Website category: jobs
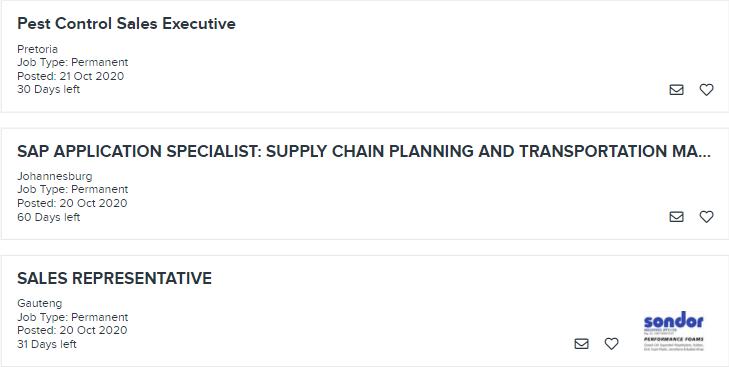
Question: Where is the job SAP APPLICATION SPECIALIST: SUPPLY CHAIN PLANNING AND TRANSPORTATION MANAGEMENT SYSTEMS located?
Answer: Johannesburg

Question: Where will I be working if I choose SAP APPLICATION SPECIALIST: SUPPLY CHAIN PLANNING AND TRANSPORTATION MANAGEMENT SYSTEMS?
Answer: Johannesburg

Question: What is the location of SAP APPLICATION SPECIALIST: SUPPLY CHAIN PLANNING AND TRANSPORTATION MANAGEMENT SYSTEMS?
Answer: Johannesburg

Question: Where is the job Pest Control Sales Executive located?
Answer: Pretoria

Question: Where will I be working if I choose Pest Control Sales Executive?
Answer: Pretoria

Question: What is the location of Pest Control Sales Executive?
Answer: Pretoria

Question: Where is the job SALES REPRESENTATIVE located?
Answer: Gauteng

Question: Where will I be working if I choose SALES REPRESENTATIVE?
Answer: Gauteng

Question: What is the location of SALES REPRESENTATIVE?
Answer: Gauteng

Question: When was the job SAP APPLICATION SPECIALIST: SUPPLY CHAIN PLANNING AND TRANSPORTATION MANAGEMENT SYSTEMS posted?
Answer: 20 Oct 2020

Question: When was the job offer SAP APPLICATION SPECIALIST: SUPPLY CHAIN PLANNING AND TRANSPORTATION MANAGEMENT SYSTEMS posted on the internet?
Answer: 20 Oct 2020

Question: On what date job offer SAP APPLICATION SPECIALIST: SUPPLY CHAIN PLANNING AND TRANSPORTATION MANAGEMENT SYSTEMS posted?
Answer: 20 Oct 2020

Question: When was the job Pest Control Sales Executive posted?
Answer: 21 Oct 2020

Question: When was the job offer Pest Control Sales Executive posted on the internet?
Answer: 21 Oct 2020

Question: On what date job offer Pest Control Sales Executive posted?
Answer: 21 Oct 2020

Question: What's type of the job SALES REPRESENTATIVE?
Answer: Job Type: Permanent

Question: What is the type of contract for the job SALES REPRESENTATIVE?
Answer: Job Type: Permanent

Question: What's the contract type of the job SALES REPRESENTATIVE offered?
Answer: Job Type: Permanent

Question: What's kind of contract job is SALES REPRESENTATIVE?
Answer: Job Type: Permanent

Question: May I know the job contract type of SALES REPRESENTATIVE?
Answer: Job Type: Permanent

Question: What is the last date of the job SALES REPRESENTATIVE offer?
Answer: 31 Days left

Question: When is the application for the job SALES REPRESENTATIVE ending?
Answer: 31 Days left

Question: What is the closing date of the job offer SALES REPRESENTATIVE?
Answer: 31 Days left

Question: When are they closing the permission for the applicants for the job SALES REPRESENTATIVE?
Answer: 31 Days left

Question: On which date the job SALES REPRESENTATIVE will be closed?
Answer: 31 Days left

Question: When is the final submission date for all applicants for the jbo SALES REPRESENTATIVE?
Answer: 31 Days left

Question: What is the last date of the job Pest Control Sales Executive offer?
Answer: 30 Days left

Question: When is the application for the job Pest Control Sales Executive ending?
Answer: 30 Days left

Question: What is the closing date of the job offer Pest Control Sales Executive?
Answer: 30 Days left

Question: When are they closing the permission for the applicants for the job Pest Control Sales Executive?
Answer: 30 Days left

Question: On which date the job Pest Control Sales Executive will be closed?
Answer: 30 Days left

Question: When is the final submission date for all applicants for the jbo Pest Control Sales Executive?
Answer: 30 Days left

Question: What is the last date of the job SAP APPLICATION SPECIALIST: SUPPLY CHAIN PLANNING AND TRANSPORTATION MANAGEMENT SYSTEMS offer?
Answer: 60 Days left

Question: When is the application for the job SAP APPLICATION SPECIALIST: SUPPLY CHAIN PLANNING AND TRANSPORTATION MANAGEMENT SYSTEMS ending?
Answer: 60 Days left

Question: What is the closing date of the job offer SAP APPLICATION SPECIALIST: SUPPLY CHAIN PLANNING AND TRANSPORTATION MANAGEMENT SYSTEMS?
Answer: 60 Days left

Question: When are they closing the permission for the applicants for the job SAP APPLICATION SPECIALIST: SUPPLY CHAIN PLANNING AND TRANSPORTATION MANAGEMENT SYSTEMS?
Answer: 60 Days left

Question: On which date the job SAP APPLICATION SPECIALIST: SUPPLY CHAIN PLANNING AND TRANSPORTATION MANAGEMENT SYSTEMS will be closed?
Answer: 60 Days left

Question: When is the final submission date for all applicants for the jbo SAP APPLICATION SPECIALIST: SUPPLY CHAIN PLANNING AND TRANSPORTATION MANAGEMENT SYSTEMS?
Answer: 60 Days left

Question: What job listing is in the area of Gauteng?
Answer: SALES REPRESENTATIVE

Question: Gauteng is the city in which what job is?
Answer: SALES REPRESENTATIVE

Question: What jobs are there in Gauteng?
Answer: SALES REPRESENTATIVE

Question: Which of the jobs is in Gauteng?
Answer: SALES REPRESENTATIVE

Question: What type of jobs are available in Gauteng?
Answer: SALES REPRESENTATIVE

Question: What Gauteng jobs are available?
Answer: SALES REPRESENTATIVE

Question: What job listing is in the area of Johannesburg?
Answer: SAP APPLICATION SPECIALIST: SUPPLY CHAIN PLANNING AND TRANSPORTATION MANAGEMENT SYSTEMS

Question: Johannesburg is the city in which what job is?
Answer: SAP APPLICATION SPECIALIST: SUPPLY CHAIN PLANNING AND TRANSPORTATION MANAGEMENT SYSTEMS

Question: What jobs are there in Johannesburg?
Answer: SAP APPLICATION SPECIALIST: SUPPLY CHAIN PLANNING AND TRANSPORTATION MANAGEMENT SYSTEMS

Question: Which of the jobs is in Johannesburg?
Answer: SAP APPLICATION SPECIALIST: SUPPLY CHAIN PLANNING AND TRANSPORTATION MANAGEMENT SYSTEMS

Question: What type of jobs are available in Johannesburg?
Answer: SAP APPLICATION SPECIALIST: SUPPLY CHAIN PLANNING AND TRANSPORTATION MANAGEMENT SYSTEMS

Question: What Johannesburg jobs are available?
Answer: SAP APPLICATION SPECIALIST: SUPPLY CHAIN PLANNING AND TRANSPORTATION MANAGEMENT SYSTEMS

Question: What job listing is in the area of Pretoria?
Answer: Pest Control Sales Executive

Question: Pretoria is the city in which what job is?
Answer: Pest Control Sales Executive

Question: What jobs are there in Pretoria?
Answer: Pest Control Sales Executive

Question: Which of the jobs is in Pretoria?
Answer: Pest Control Sales Executive

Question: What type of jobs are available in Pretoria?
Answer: Pest Control Sales Executive

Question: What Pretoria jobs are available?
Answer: Pest Control Sales Executive